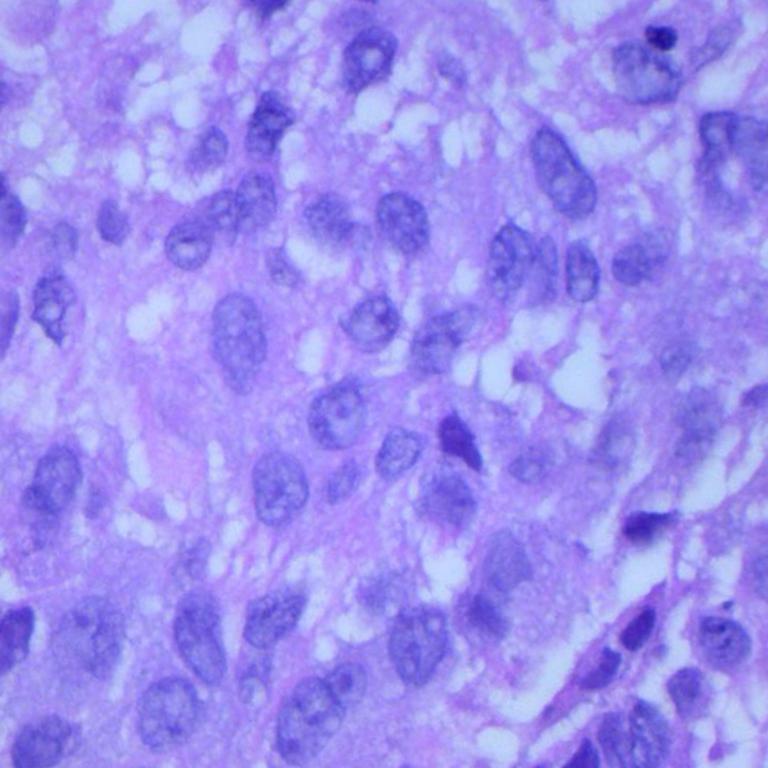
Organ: lung
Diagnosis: squamous carcinomas